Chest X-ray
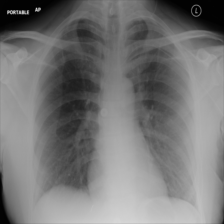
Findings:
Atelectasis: negative
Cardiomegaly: negative
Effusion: negative
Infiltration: negative
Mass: negative
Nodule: negative
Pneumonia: negative
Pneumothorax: negative
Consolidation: negative
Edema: negative
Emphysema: negative
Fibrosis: negative
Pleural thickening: negative
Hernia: negative